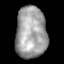
Tissue: lung
Cell type: Epithelial cells
Senescence score: 0.2076
Nuclear area (px): 1556
Mean DAPI intensity: 161.034